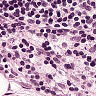
Metastatic tissue present: no